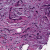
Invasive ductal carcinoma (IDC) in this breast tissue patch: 0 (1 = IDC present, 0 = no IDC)